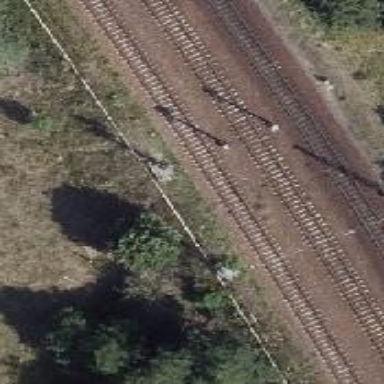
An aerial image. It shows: Railway signal.